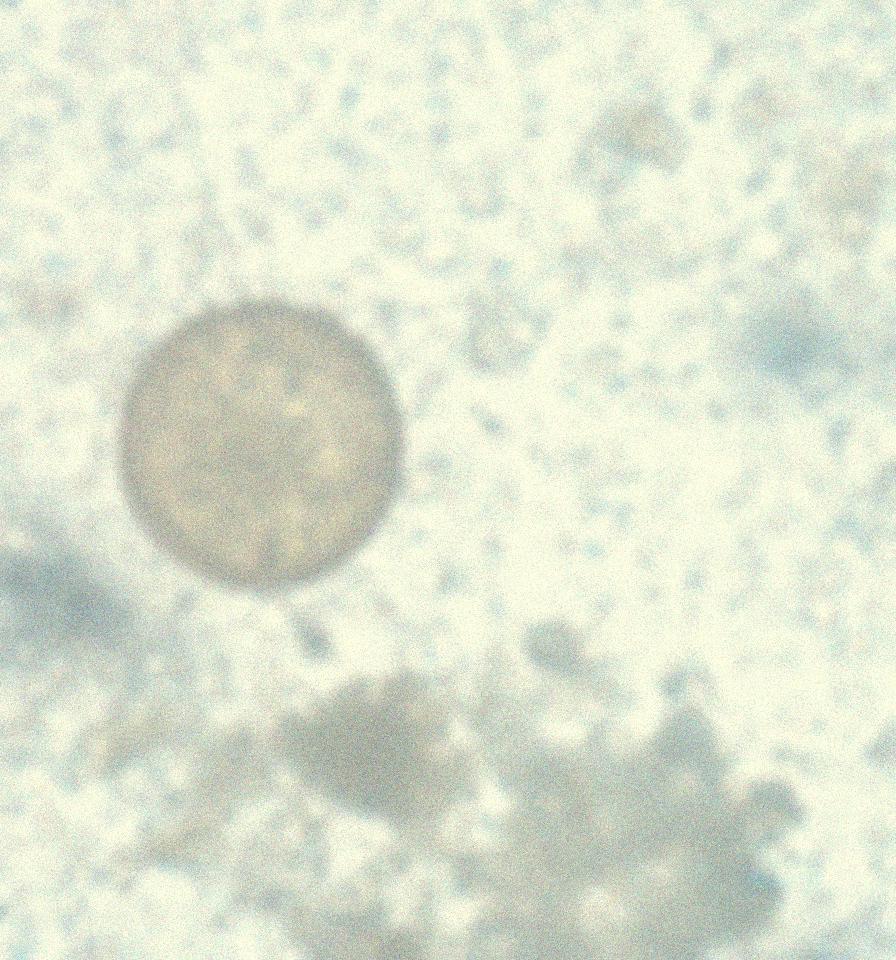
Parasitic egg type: Hymenolepis diminuta